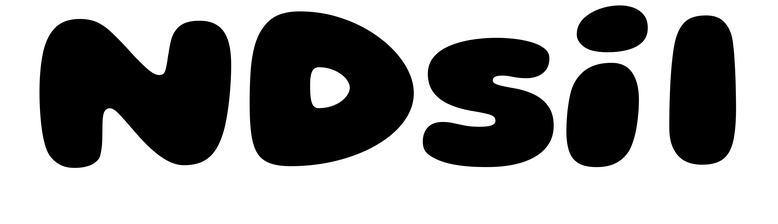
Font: Gluten_ExtraBold